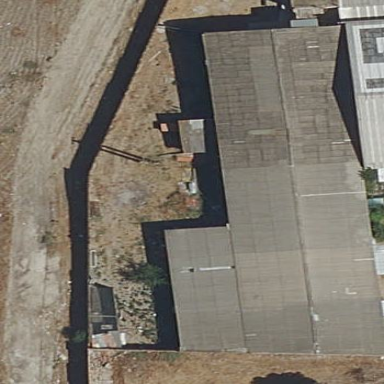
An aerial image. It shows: Industrial building.